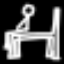
Label: chair